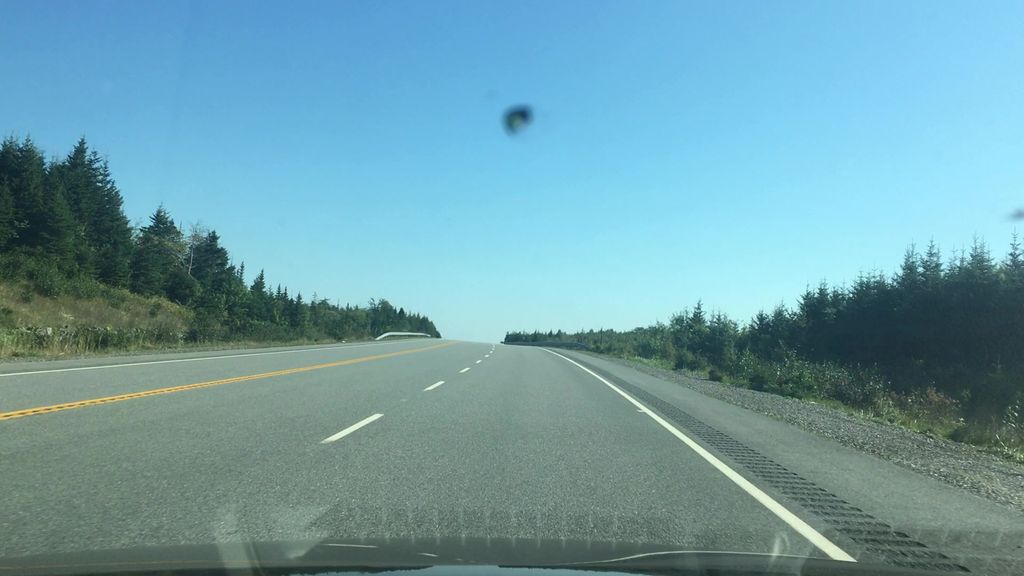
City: halifax